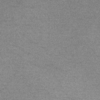
Label: dusty